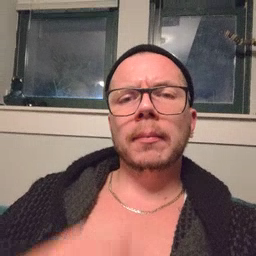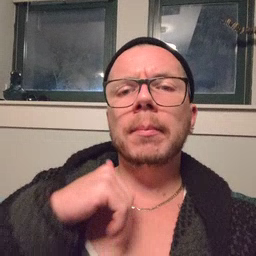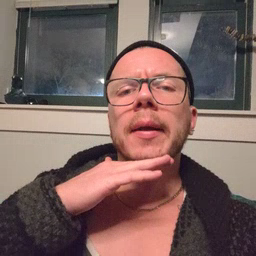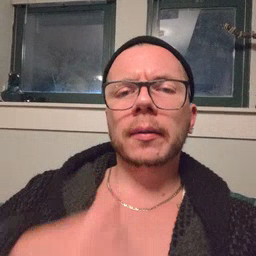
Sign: pig